Question: I don't know if this is possible with CSS but it's worth asking.
I want to have a trapezoid shape be transparent in the middle (hollow) with formatted text inside of it (and a small image as well). It also has to be responsive. Here is a mockup of what I mean:

Is this posible with CSS? I know how to make a trapezoid shape but I haven't figured out how to get text inside it and have it be hollow (only the outline of the shape).
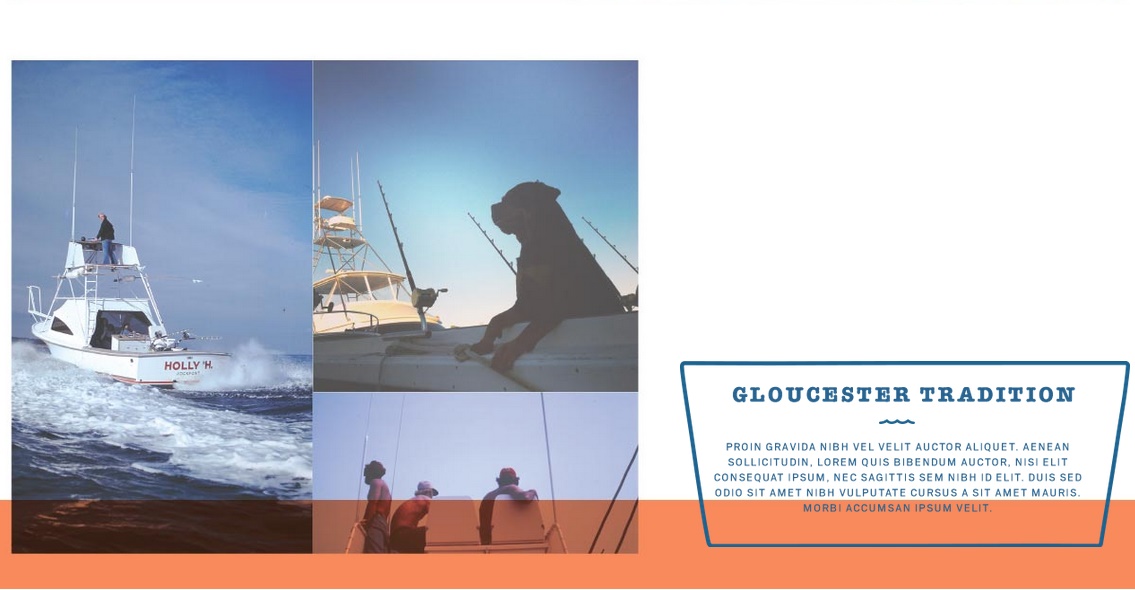
Answer: If the 'width'/'height' of the trapezoid shape should be changed dynamically, you could achieve the effect by using <URL>s as follows:
'''
.box {
width: 300px; /* optional - feel free to remove it */
/* height: 150px; */ /* optional - feel free to remove it */
position: relative;
padding: 5px;
}
.box:before {
content: "";
position: absolute;
border: 3px solid teal;
top: -4%; bottom: -11%; left: -3%; right: -3%;
z-index: -1;
-webkit-transform: perspective(50em) rotateX(-30deg);
transform: perspective(50em) rotateX(-30deg);
}
'''
'''
<div class="box">
Lorem ipsum dolor sit amet, consectetur adipisicing elit. Voluptatibus sed unde voluptate non temporibus quae amet possimus dolorum quisquam atque nemo reprehenderit quasi suscipit vero cum delectus quibusdam optio asperiores.
</div>
'''
However this method is not supported in IE9 and older.